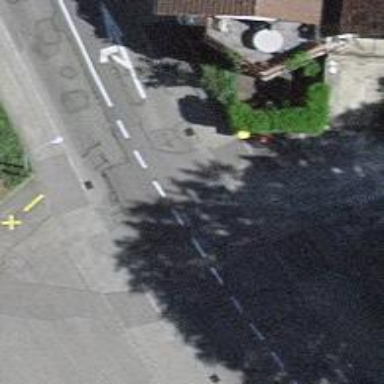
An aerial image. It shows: Post box.